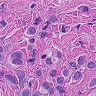
Metastatic tissue present: yes